Question: Given I'm using a layout like this:
'''
<android.support.design.widget.CoordinatorLayout
android:id="@+id/main_content"
xmlns:android="http://schemas.android.com/apk/res/android"
xmlns:app="http://schemas.android.com/apk/res-auto"
android:layout_width="match_parent"
android:layout_height="match_parent"
android:fitsSystemWindows="true">
<android.support.design.widget.AppBarLayout
android:id="@+id/appbar"
android:layout_width="match_parent"
android:layout_height="@dimen/flexible_space_image_height"
android:fitsSystemWindows="true"
android:theme="@style/ThemeOverlay.AppCompat.Dark.ActionBar">
<android.support.design.widget.CollapsingToolbarLayout
android:id="@+id/collapsing_toolbar"
android:layout_width="match_parent"
android:layout_height="match_parent"
android:fitsSystemWindows="true"
app:expandedTitleMarginEnd="64dp"
app:expandedTitleMarginStart="48dp"
app:statusBarScrim="@android:color/transparent"
app:layout_scrollFlags="scroll|exitUntilCollapsed">
<android.support.v7.widget.Toolbar
android:id="@+id/toolbar"
android:layout_width="match_parent"
android:layout_height="?attr/actionBarSize"
app:layout_collapseMode="pin"
app:popupTheme="@style/ThemeOverlay.AppCompat.Light"
/>
</android.support.design.widget.CollapsingToolbarLayout>
</android.support.design.widget.AppBarLayout>
<android.support.v7.widget.RecyclerView
android:id="@+id/mainView"
android:layout_width="match_parent"
android:layout_height="match_parent"
app:layout_behavior="@string/appbar_scrolling_view_behavior"
/>
<android.support.design.widget.FloatingActionButton
android:layout_width="70dp"
android:layout_height="70dp"
android:layout_marginBottom="20dp"
app:fabSize="normal"
app:layout_anchor="@id/appbar"
app:layout_anchorGravity="bottom|center_horizontal"
/>
</android.support.design.widget.CoordinatorLayout>
'''
Which is pretty much the standard <URL> sample - except the FloatingActionButton, which I would like to move up by about 20dp.
However, this will not work. No matter if I use margin, padding etc - the button will always be centered at the edge of the anchor, like this:

How can I move the FAB up by 20dp as intended?
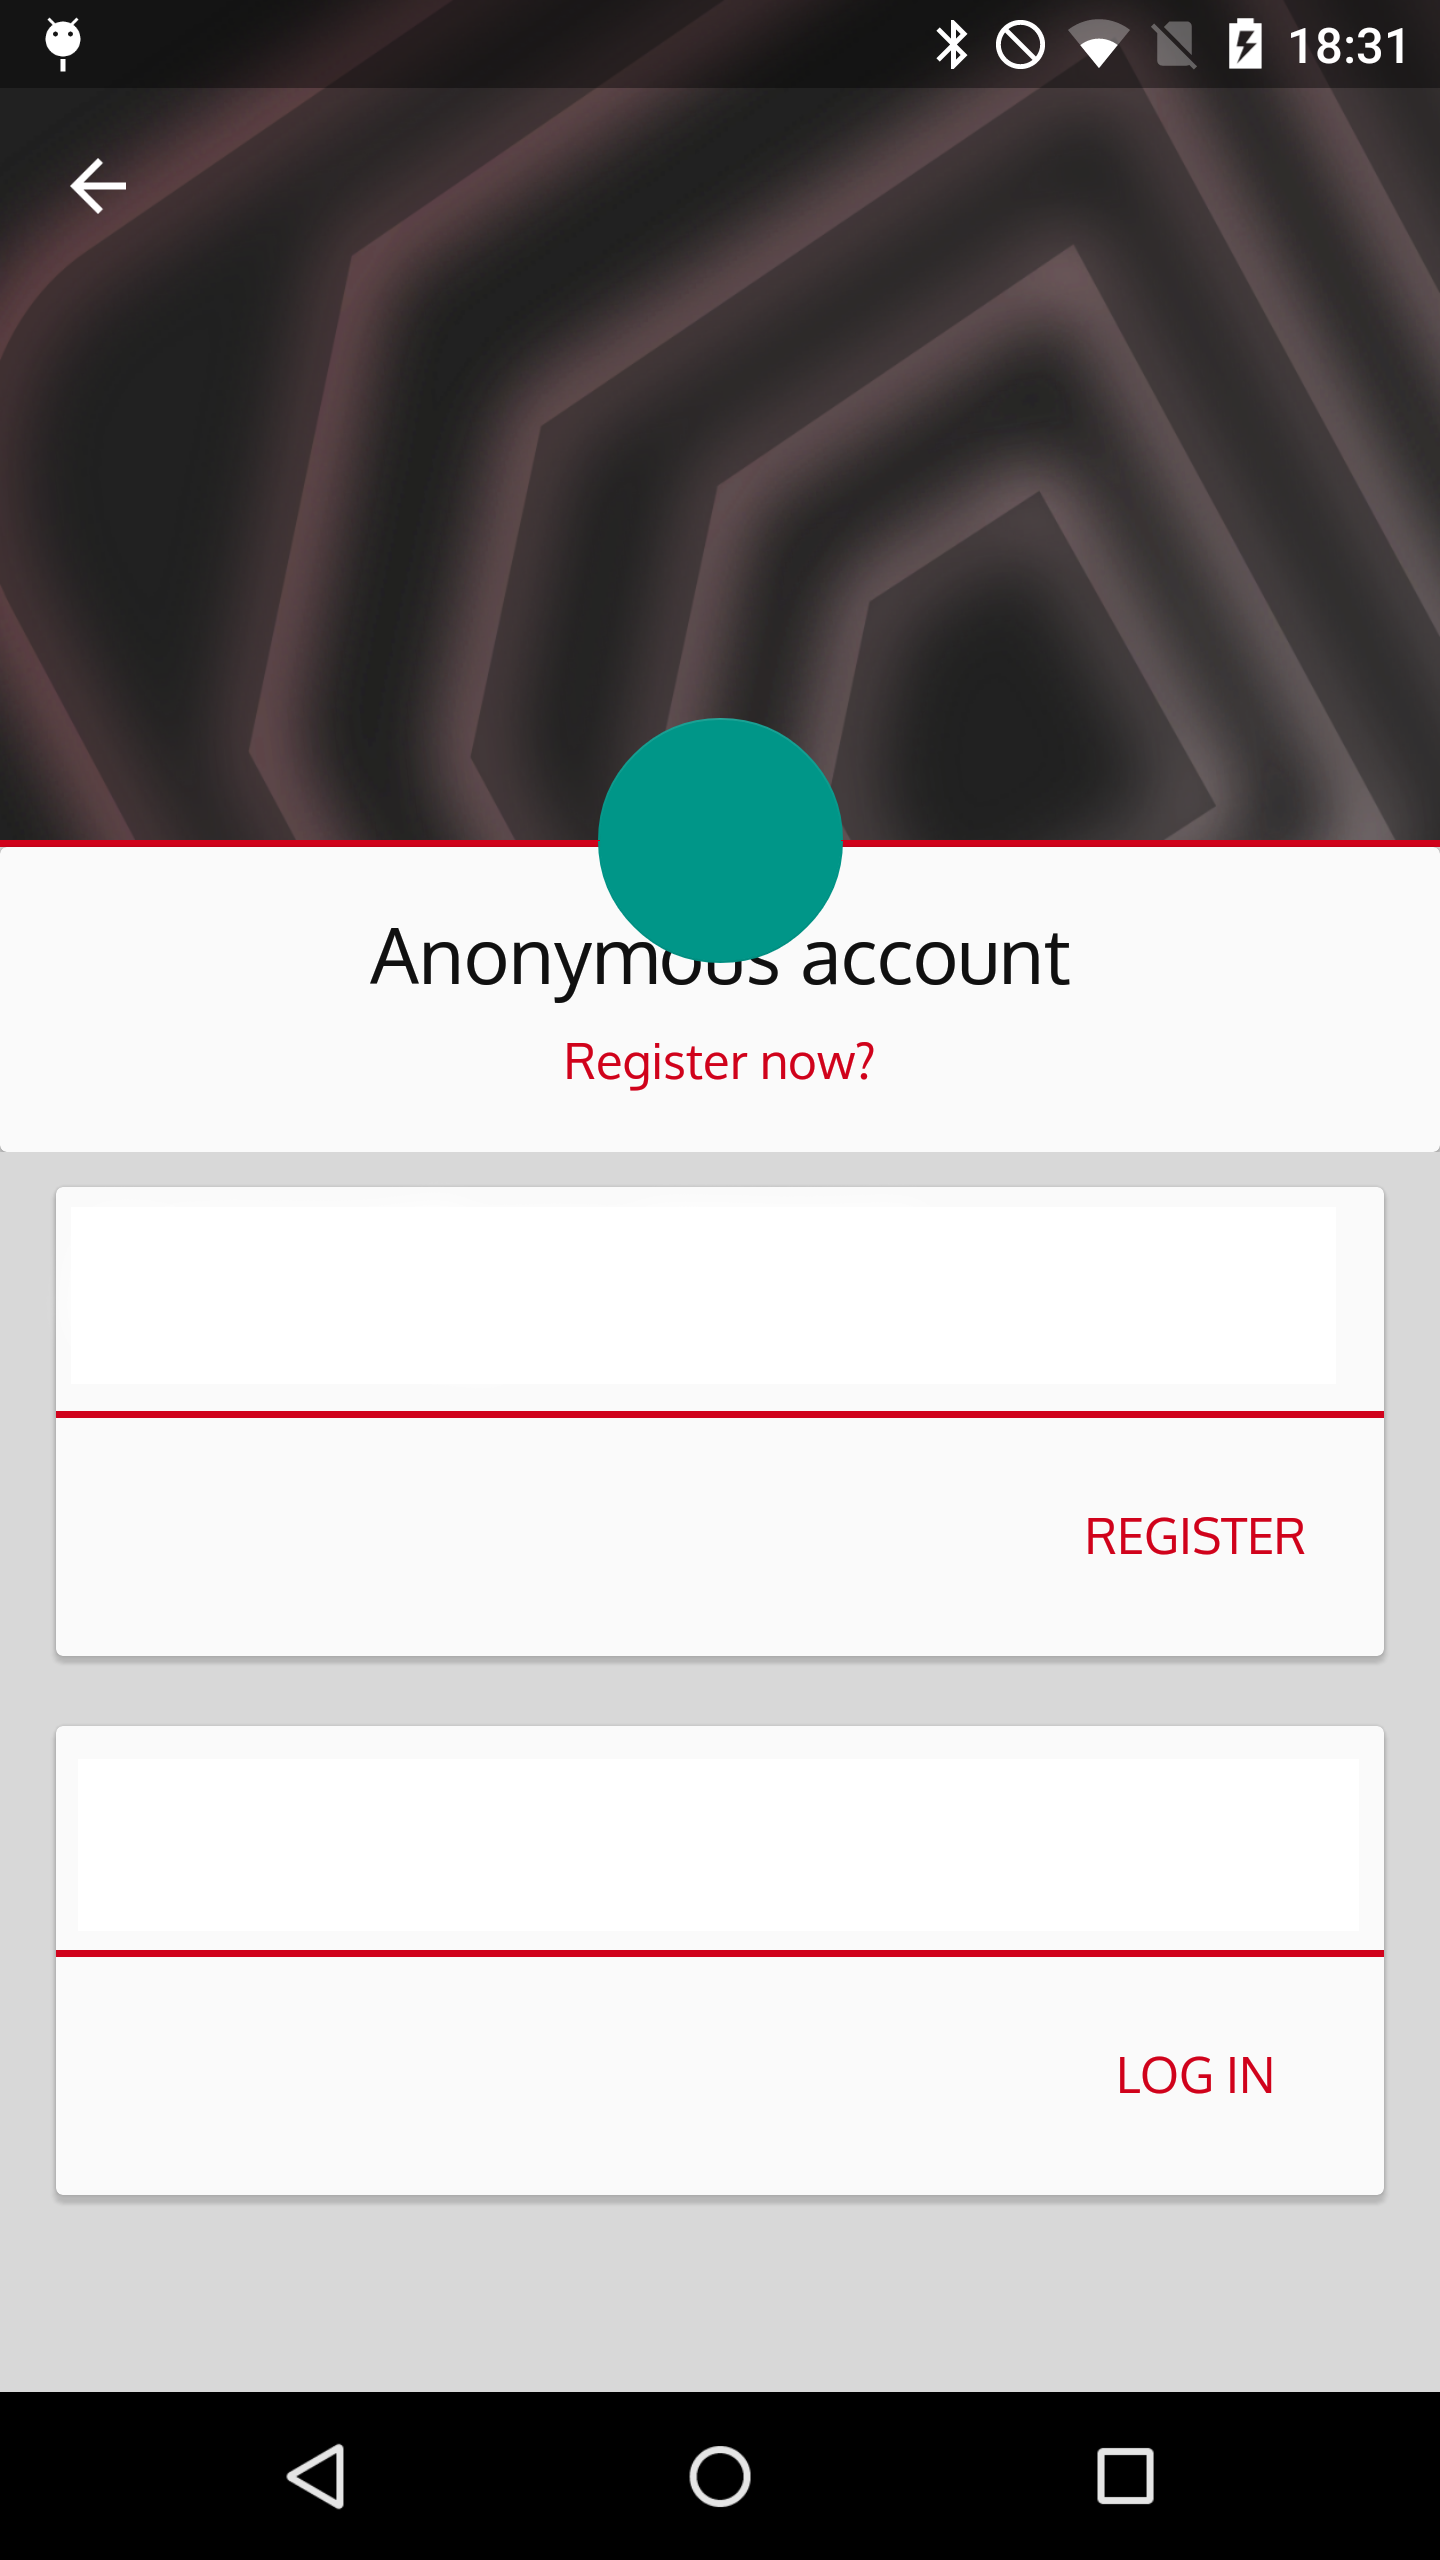
Answer: As there might be <URL> in the design-support-lib concerning the 'CoordinatorLayout' & margins, I wrote a 'FrameLayout' that implements/copies the same "Behavior" like the FAB and allows to set a 'padding' to simulate the effect:
Be sure to put it in the 'android.support.design.widget' package as it needs to access some package-scoped classes.
'''
/*
* Copyright (C) 2015 The Android Open Source Project
*
* Licensed under the Apache License, Version 2.0 (the "License");
* you may not use this file except in compliance with the License.
* You may obtain a copy of the License at
*
* http://www.apache.org/licenses/LICENSE-2.0
*
* Unless required by applicable law or agreed to in writing, software
* distributed under the License is distributed on an "AS IS" BASIS,
* WITHOUT WARRANTIES OR CONDITIONS OF ANY KIND, either express or implied.
* See the License for the specific language governing permissions and
* limitations under the License.
*/
import android.annotation.TargetApi;
import android.content.Context;
import android.graphics.Rect;
import android.os.Build;
import android.support.v4.view.ViewCompat;
import android.support.v4.view.ViewPropertyAnimatorListener;
import android.util.AttributeSet;
import android.view.View;
import android.view.animation.Animation;
import android.widget.FrameLayout;
import com.company.android.R;
import java.util.List;
@CoordinatorLayout.DefaultBehavior(FrameLayoutWithBehavior.Behavior.class)
public class FrameLayoutWithBehavior extends FrameLayout {
public FrameLayoutWithBehavior(final Context context) {
super(context);
}
public FrameLayoutWithBehavior(final Context context, final AttributeSet attrs) {
super(context, attrs);
}
public FrameLayoutWithBehavior(final Context context, final AttributeSet attrs, final int defStyleAttr) {
super(context, attrs, defStyleAttr);
}
@TargetApi(Build.VERSION_CODES.LOLLIPOP)
public FrameLayoutWithBehavior(final Context context, final AttributeSet attrs, final int defStyleAttr, final int defStyleRes) {
super(context, attrs, defStyleAttr, defStyleRes);
}
public static class Behavior extends android.support.design.widget.CoordinatorLayout.Behavior<FrameLayoutWithBehavior> {
private static final boolean SNACKBAR_BEHAVIOR_ENABLED;
private Rect mTmpRect;
private boolean mIsAnimatingOut;
private float mTranslationY;
public Behavior() {
}
@Override
public boolean layoutDependsOn(CoordinatorLayout parent, FrameLayoutWithBehavior child, View dependency) {
return SNACKBAR_BEHAVIOR_ENABLED && dependency instanceof Snackbar.SnackbarLayout;
}
@Override
public boolean onDependentViewChanged(CoordinatorLayout parent, FrameLayoutWithBehavior child, View dependency) {
if (dependency instanceof Snackbar.SnackbarLayout) {
this.updateFabTranslationForSnackbar(parent, child, dependency);
} else if (dependency instanceof AppBarLayout) {
AppBarLayout appBarLayout = (AppBarLayout) dependency;
if (this.mTmpRect == null) {
this.mTmpRect = new Rect();
}
Rect rect = this.mTmpRect;
ViewGroupUtils.getDescendantRect(parent, dependency, rect);
if (rect.bottom <= appBarLayout.getMinimumHeightForVisibleOverlappingContent()) {
if (!this.mIsAnimatingOut && child.getVisibility() == VISIBLE) {
this.animateOut(child);
}
} else if (child.getVisibility() != VISIBLE) {
this.animateIn(child);
}
}
return false;
}
private void updateFabTranslationForSnackbar(CoordinatorLayout parent, FrameLayoutWithBehavior fab, View snackbar) {
float translationY = this.getFabTranslationYForSnackbar(parent, fab);
if (translationY != this.mTranslationY) {
ViewCompat.animate(fab)
.cancel();
if (Math.abs(translationY - this.mTranslationY) == (float) snackbar.getHeight()) {
ViewCompat.animate(fab)
.translationY(translationY)
.setInterpolator(AnimationUtils.FAST_OUT_SLOW_IN_INTERPOLATOR)
.setListener((ViewPropertyAnimatorListener) null);
} else {
ViewCompat.setTranslationY(fab, translationY);
}
this.mTranslationY = translationY;
}
}
private float getFabTranslationYForSnackbar(CoordinatorLayout parent, FrameLayoutWithBehavior fab) {
float minOffset = 0.0F;
List dependencies = parent.getDependencies(fab);
int i = 0;
for (int z = dependencies.size(); i < z; ++i) {
View view = (View) dependencies.get(i);
if (view instanceof Snackbar.SnackbarLayout && parent.doViewsOverlap(fab, view)) {
minOffset = Math.min(minOffset, ViewCompat.getTranslationY(view) - (float) view.getHeight());
}
}
return minOffset;
}
private void animateIn(FrameLayoutWithBehavior button) {
button.setVisibility(View.VISIBLE);
if (Build.VERSION.SDK_INT >= Build.VERSION_CODES.ICE_CREAM_SANDWICH) {
ViewCompat.animate(button)
.scaleX(1.0F)
.scaleY(1.0F)
.alpha(1.0F)
.setInterpolator(AnimationUtils.FAST_OUT_SLOW_IN_INTERPOLATOR)
.withLayer()
.setListener((ViewPropertyAnimatorListener) null)
.start();
} else {
Animation anim = android.view.animation.AnimationUtils.loadAnimation(button.getContext(), R.anim.fab_in);
anim.setDuration(200L);
anim.setInterpolator(AnimationUtils.FAST_OUT_SLOW_IN_INTERPOLATOR);
button.startAnimation(anim);
}
}
private void animateOut(final FrameLayoutWithBehavior button) {
if (Build.VERSION.SDK_INT >= Build.VERSION_CODES.ICE_CREAM_SANDWICH) {
ViewCompat.animate(button)
.scaleX(0.0F)
.scaleY(0.0F)
.alpha(0.0F)
.setInterpolator(AnimationUtils.FAST_OUT_SLOW_IN_INTERPOLATOR)
.withLayer()
.setListener(new ViewPropertyAnimatorListener() {
public void onAnimationStart(View view) {
Behavior.this.mIsAnimatingOut = true;
}
public void onAnimationCancel(View view) {
Behavior.this.mIsAnimatingOut = false;
}
public void onAnimationEnd(View view) {
Behavior.this.mIsAnimatingOut = false;
view.setVisibility(View.GONE);
}
})
.start();
} else {
Animation anim = android.view.animation.AnimationUtils.loadAnimation(button.getContext(), R.anim.fab_out);
anim.setInterpolator(AnimationUtils.FAST_OUT_SLOW_IN_INTERPOLATOR);
anim.setDuration(200L);
anim.setAnimationListener(new AnimationUtils.AnimationListenerAdapter() {
public void onAnimationStart(Animation animation) {
Behavior.this.mIsAnimatingOut = true;
}
public void onAnimationEnd(Animation animation) {
Behavior.this.mIsAnimatingOut = false;
button.setVisibility(View.GONE);
}
});
button.startAnimation(anim);
}
}
static {
SNACKBAR_BEHAVIOR_ENABLED = Build.VERSION.SDK_INT >= Build.VERSION_CODES.HONEYCOMB;
}
}
}
'''